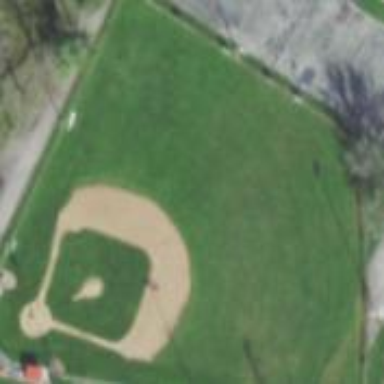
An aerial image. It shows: Baseball pitch for leisure land activities.